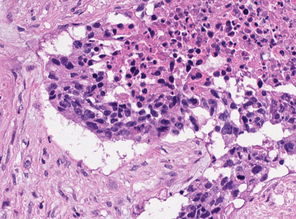
Tumor epithelial tissue: yes
Tumor-associated stroma tissue: yes
Normal tissue: no